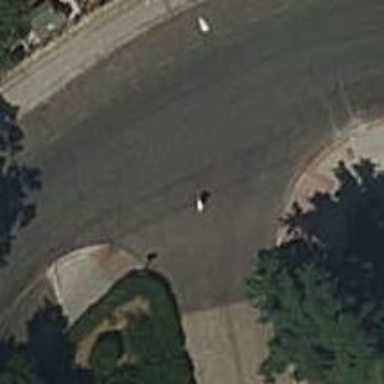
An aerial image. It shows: Residential road with sidewalks on both sides.